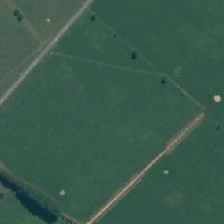
Land cover: shortrotation_cropland